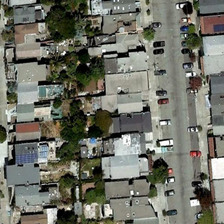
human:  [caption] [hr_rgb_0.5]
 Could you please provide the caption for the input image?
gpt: many buildings and green trees are in two sides of a road in a dense residential area .

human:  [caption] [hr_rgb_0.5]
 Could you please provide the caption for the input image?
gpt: many buildings and green trees are in two sides of a road in a dense residential area .

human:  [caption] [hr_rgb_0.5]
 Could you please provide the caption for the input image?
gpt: many buildings and green trees are in two sides of a road in a dense residential area .

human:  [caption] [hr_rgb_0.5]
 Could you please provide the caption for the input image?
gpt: many buildings and green trees are in two sides of a road in a dense residential area .

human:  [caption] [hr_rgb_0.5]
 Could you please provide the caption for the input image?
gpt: many buildings and green trees are in two sides of a road in a dense residential area .